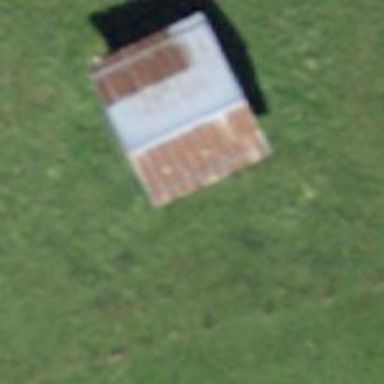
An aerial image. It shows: Barn.